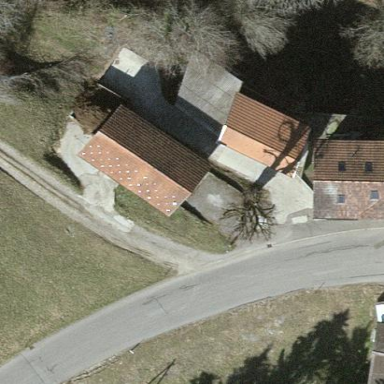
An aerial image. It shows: Building with gabled roof.